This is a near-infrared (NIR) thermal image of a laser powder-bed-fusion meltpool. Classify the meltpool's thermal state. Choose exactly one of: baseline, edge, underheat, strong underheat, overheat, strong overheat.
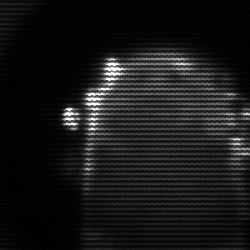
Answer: baseline